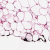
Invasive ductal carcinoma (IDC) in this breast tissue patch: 0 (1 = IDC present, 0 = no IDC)